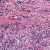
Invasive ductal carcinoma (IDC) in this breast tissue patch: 1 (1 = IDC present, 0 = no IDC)